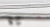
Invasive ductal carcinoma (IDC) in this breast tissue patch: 0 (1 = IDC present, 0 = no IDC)